Question: Hope you are doing well.
I'm trying to send pdfs file from to using Axios.
I read files from a directory (in the form of buffer array) and add them into formData (an npm package) and send an Axios request.
'''
const existingFile = fs.readFileSync(path)
console.log(existingFile)
const formData = new nodeFormData()
formData.append("file", existingFile)
formData.append("fileName", documentData.docuName)
try {
const getFile = await axios.post("http://127.0.0.1:5000/pdf-slicer", formData,
{
headers: {
...formData.getHeaders()
}
})
console.log(getFile)} catch (e) {console.log(e, "getFileError")}
'''
I'm trying to get data from the request.
'''
print(request.files)
if (request.method == "POST"):
file=request.form["file"]
if file:
print(file)
'''
in , I'm getting
but in , I'm getting data something like this:

how can I handle this type of file format or how can I convert this file format to python fileObject.
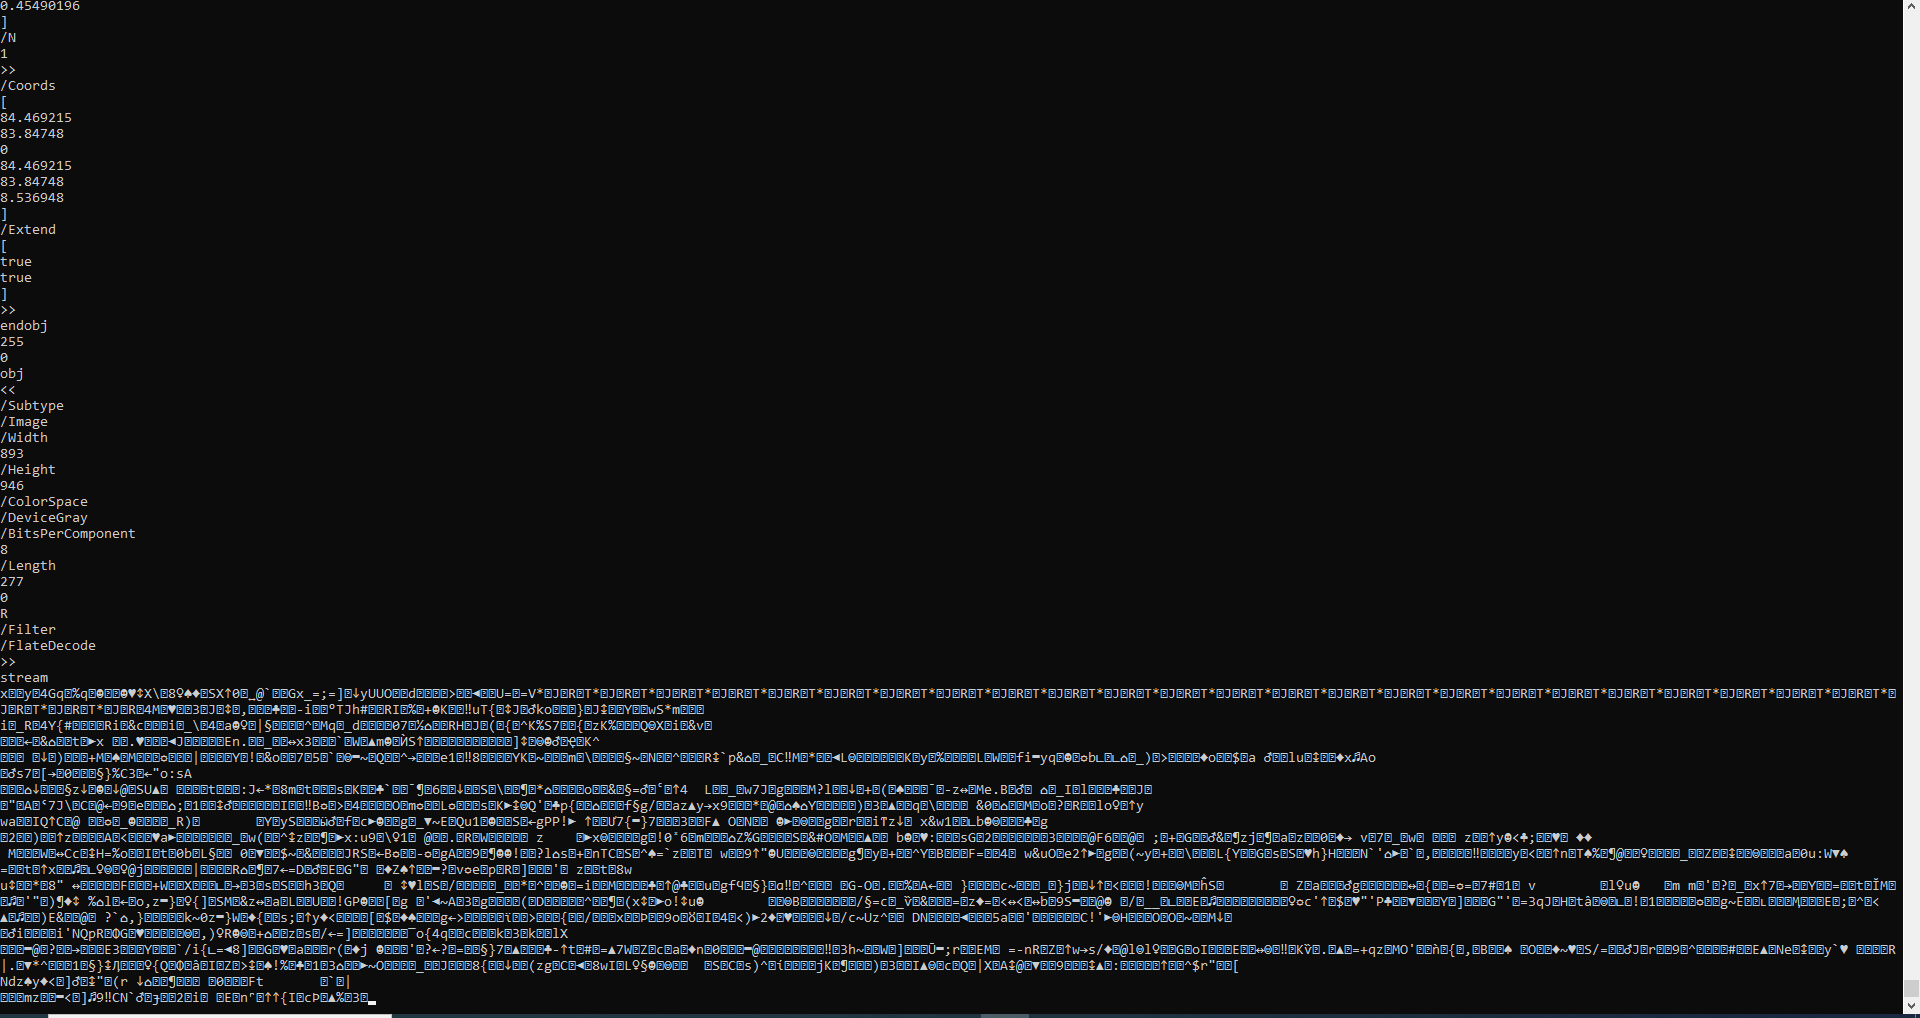
Answer: I solved this issue by updating my code.
We need to convert formData file into format.
so I did minor change in my formData code :
before: 'formData.append("file", existingFile)'
after: 'formData.append("file", fs.createReadStream(existingFile)'
> Note: only accepts string or uint8array
without null bytes. we cannot pass the buffer array.